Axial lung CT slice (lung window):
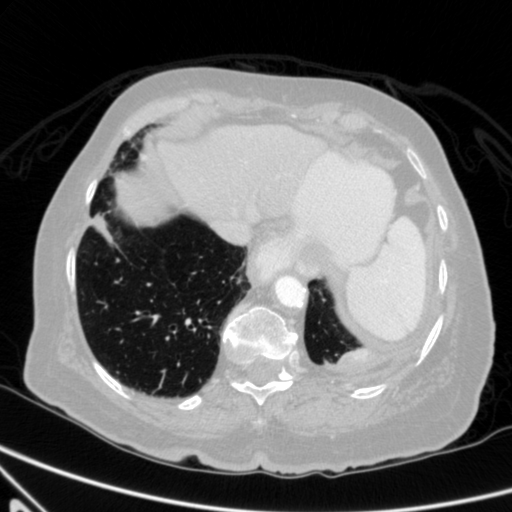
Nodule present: no